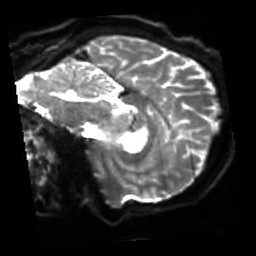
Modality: sbref
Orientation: sagittal
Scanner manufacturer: siemens
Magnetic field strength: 3 T
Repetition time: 4 s
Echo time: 0.0594 s